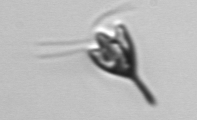
Label: Pyramimonas_longicauda